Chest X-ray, PA view. Patient: 42 years old, sex M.
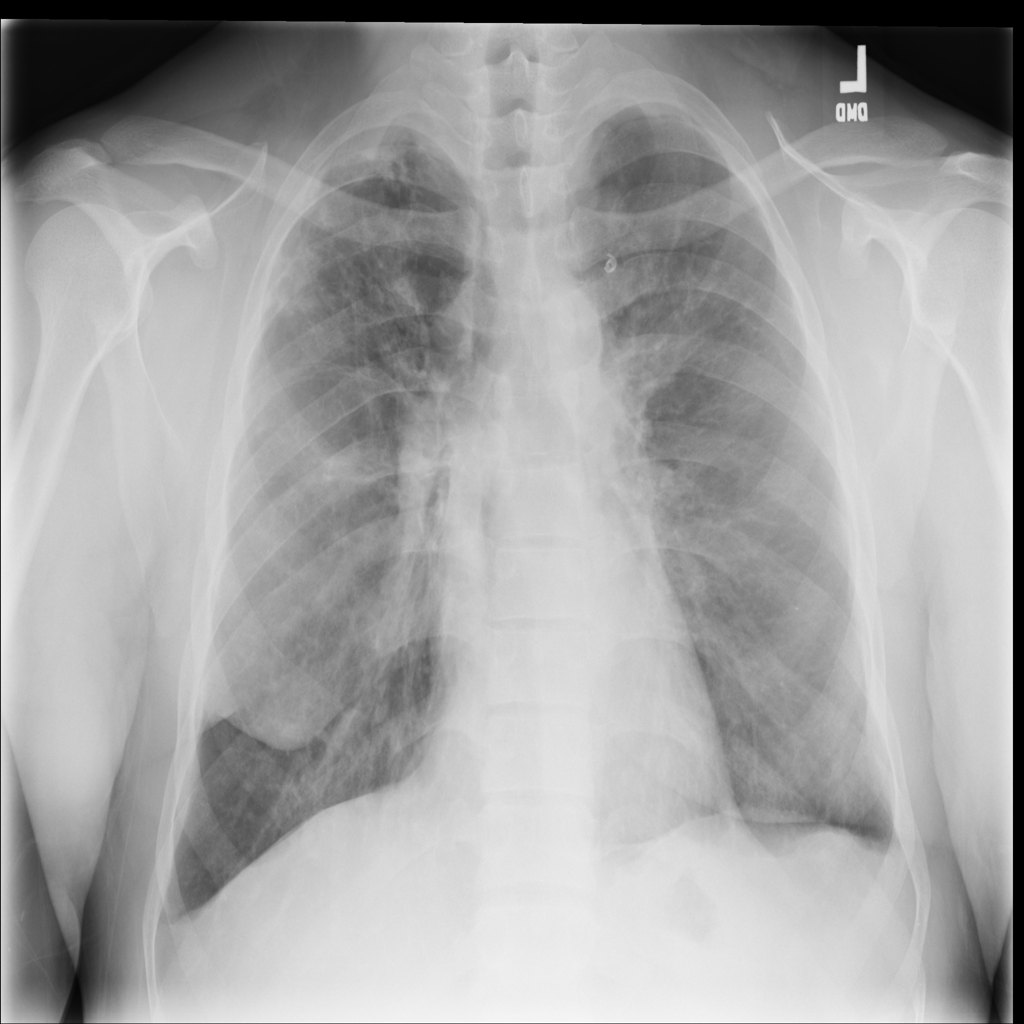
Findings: Infiltration